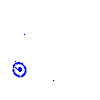
Particle: kaon